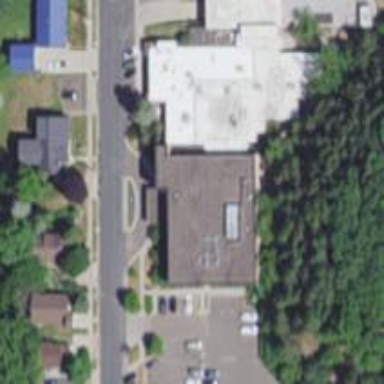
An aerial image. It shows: Healthcare clinic.